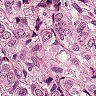
Metastatic tissue present: yes